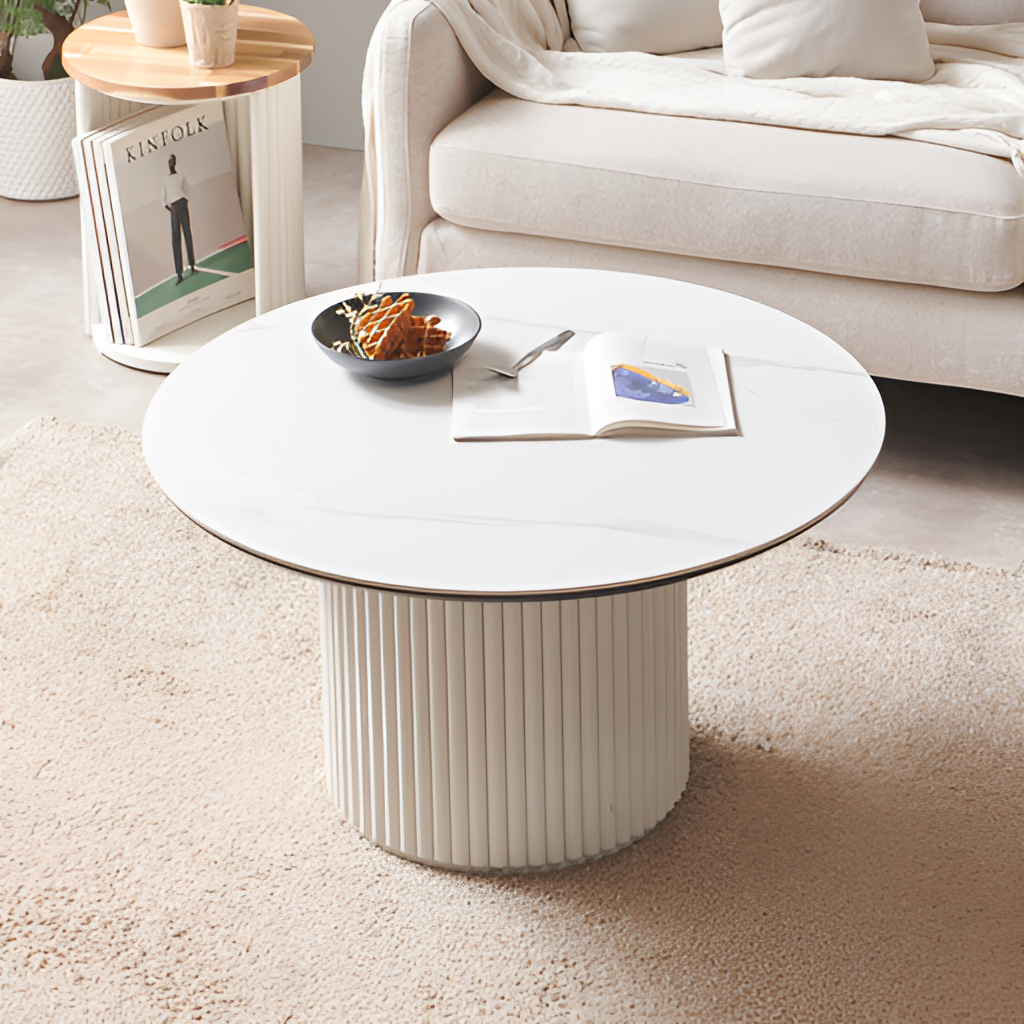
living room, marble coffee table, wallpaper, contemporary, beige carpet flooring, with solid pattern